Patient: sex F, age 58
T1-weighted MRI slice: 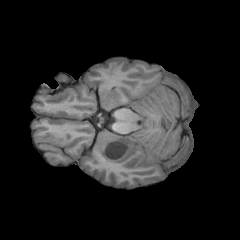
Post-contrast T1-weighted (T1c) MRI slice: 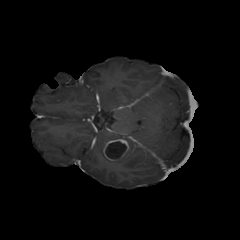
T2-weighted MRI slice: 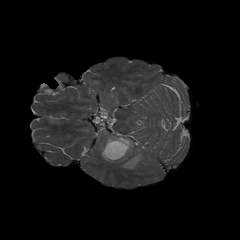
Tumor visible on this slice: yes
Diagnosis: Glioblastoma, IDH-wildtype
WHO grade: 4